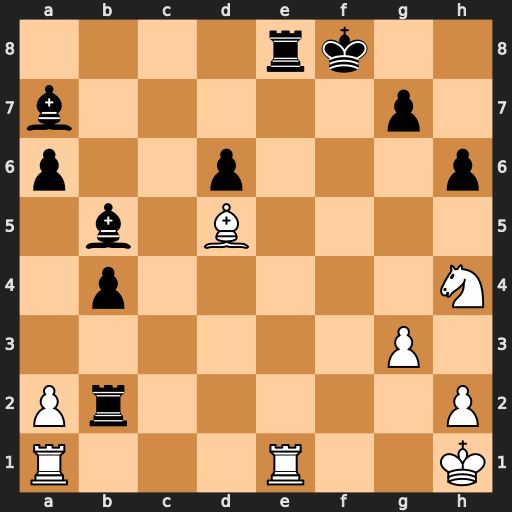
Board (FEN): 4rk2/b5p1/p2p3p/1b1B4/1p5N/6P1/Pr5P/R3R2K
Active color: w
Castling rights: -
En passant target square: -
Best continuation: Ng6#